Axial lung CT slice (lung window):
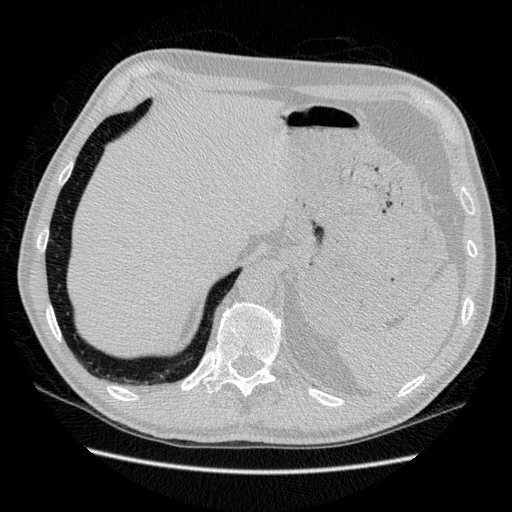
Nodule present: no